Group 1:
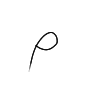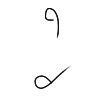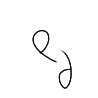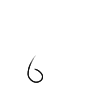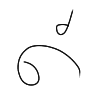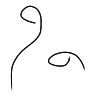
Group 2:
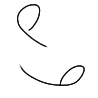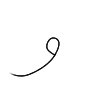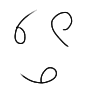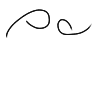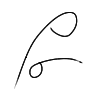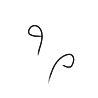
Rule separating the two groups: Closed curves clockwise, open curves counterclockwise vs. closed curves counterclockwise, open curves clockwise.
Concepts: closed_open, turn_orientation
Author: Jakub Štepo